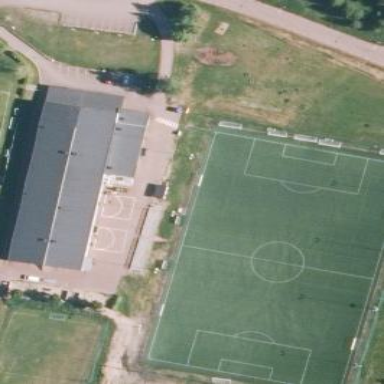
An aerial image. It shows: Soccer pitch with artificial turf for leisure sports activities.